Interaction volume radius: 10 \u00c5
Interaction volume height: 25 \u00c5
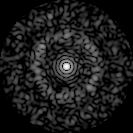
Disorder parameter: 0.8465